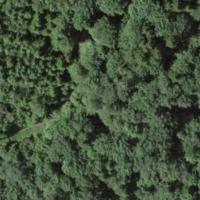
EUNIS habitat code: 43
Species observed at this site:
Dryocopus martius